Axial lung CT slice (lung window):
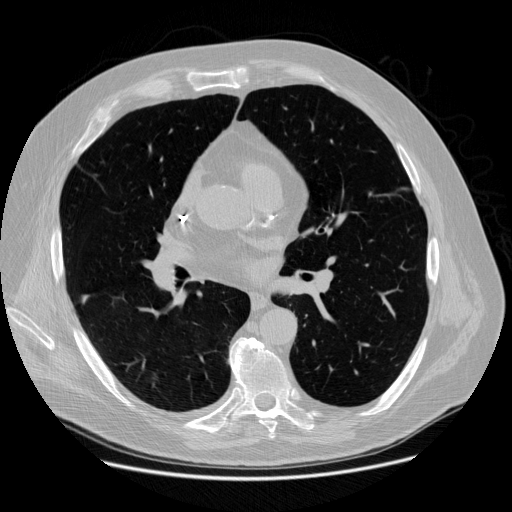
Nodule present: no